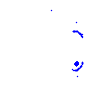
Particle: pion